The image is a 2-D grayscale rendering of a rotating-machine vibration signal (signal-to-image). Based on the visible evidence, which rotor condition applies: normal, misalignment, unbalance, looseness?
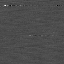
Answer: normal